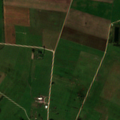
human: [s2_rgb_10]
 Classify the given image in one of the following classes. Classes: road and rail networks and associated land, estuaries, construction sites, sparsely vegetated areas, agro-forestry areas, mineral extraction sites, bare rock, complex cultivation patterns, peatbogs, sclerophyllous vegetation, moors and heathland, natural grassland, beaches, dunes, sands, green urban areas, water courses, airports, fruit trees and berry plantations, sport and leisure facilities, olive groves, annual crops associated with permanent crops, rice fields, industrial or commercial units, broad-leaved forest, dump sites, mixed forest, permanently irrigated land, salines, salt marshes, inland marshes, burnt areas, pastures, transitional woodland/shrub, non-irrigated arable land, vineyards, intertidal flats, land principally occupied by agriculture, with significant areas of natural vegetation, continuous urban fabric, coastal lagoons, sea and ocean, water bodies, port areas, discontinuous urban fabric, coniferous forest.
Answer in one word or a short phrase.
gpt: non-irrigated arable land, complex cultivation patterns, broad-leaved forest